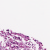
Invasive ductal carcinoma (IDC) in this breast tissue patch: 0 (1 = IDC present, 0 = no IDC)